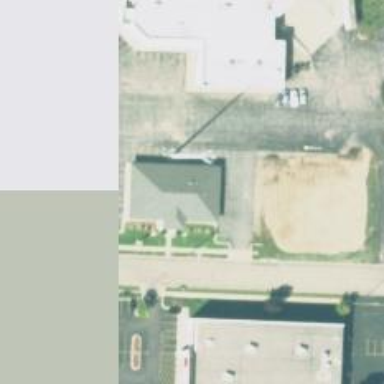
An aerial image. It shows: Healthcare clinic.